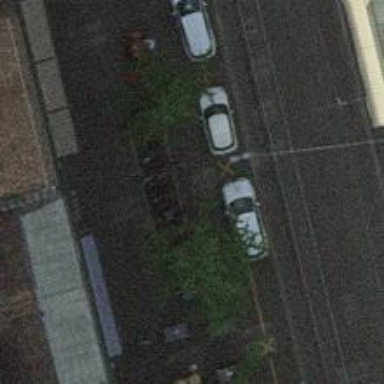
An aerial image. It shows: Bicycle parking with wide stands available.